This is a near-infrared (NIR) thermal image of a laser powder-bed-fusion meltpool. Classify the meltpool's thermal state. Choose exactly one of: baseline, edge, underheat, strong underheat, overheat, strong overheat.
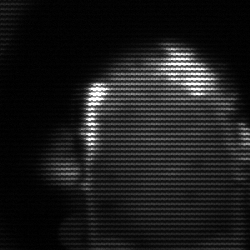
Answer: baseline